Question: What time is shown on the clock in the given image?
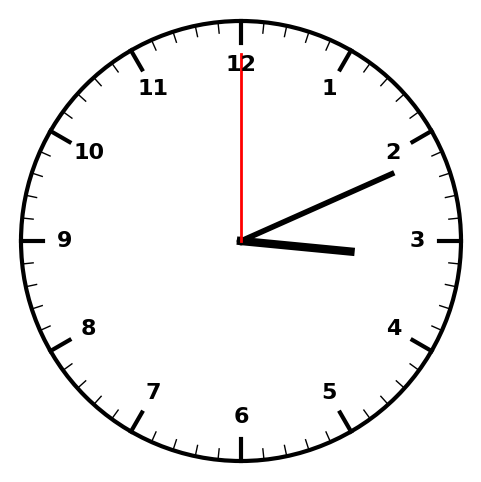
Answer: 03:11:00